Interaction volume radius: 5 \u00c5
Interaction volume height: 35 \u00c5
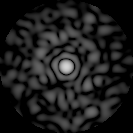
Disorder parameter: 0.8352